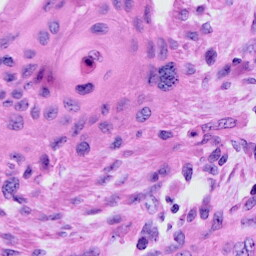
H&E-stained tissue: Cervix